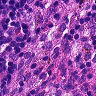
Metastatic tissue present: no